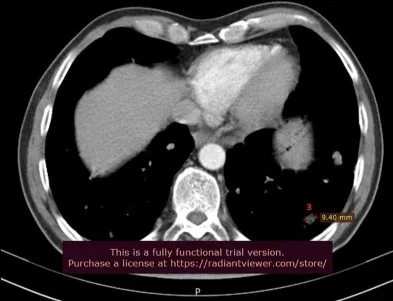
(A-C): Thoracic CT after the completion of 6 treatment courses, showing SD in the lung (August 2021).
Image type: radiology (ct)